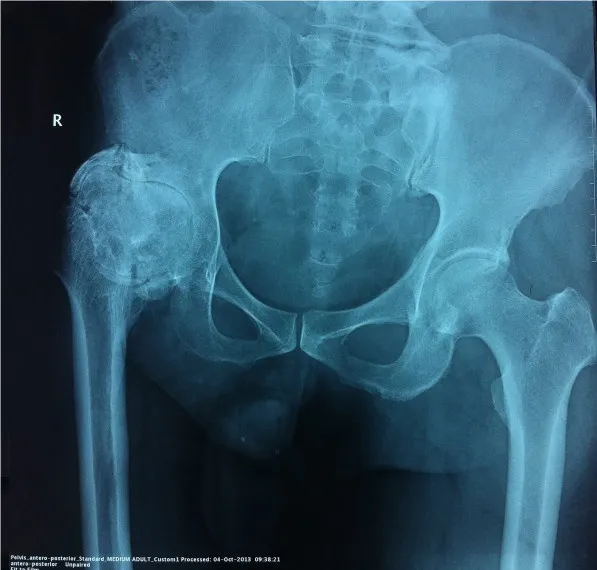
An anterio-posterior X-ray of the hip performed preoperatively shows extraarticular spontaneous fusion of the right hip joint along with deterioration of the articular surface.
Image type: radiology (x_ray)